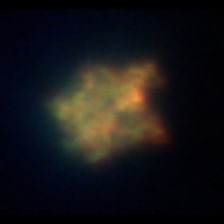
Taxon: Unknown_detritus
Group: Unknown